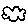
Label: cloud